Question: I have a requirement of grouping the drop down list options in ASP.NET drop down server control. Do you have any idea to how to approach the issue? I am new to ASP.NET.

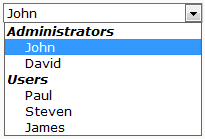
Answer: Check out this article, I too had need for Group DropDown list . . .
<URL>
Usage :
'''
protected void Page_Load(object sender, EventArgs e)
{
ListItem item1 = new ListItem("Camel", "1");
item1.Attributes["OptionGroup"] = "Mammals";
ListItem item2 = new ListItem("Lion", "2");
item2.Attributes["OptionGroup"] = "Mammals";
ListItem item3 = new ListItem("Whale", "3");
item3.Attributes["OptionGroup"] = "Mammals";
ListItem item4 = new ListItem("Walrus", "4");
item4.Attributes["OptionGroup"] = "Mammals";
ListItem item5 = new ListItem("Velociraptor", "5");
item5.Attributes["OptionGroup"] = "Dinosaurs";
ListItem item6 = new ListItem("Allosaurus", "6");
item6.Attributes["OptionGroup"] = "Dinosaurs";
ListItem item7 = new ListItem("Triceratops", "7");
item7.Attributes["OptionGroup"] = "Dinosaurs";
ListItem item8 = new ListItem("Stegosaurus", "8");
item8.Attributes["OptionGroup"] = "Dinosaurs";
ListItem item9 = new ListItem("Tyrannosaurus", "9");
item9.Attributes["OptionGroup"] = "Dinosaurs";
ddlItems.Items.Add(item1);
ddlItems.Items.Add(item2);
ddlItems.Items.Add(item3);
ddlItems.Items.Add(item4);
ddlItems.Items.Add(item5);
ddlItems.Items.Add(item6);
ddlItems.Items.Add(item7);
ddlItems.Items.Add(item8);
ddlItems.Items.Add(item9);
}
'''